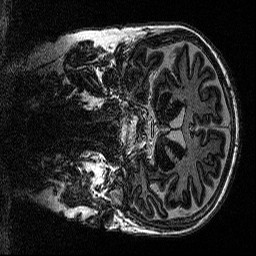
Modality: MP2RAGE
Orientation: coronal
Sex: female
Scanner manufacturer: siemens
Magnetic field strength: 3 T
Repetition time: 5 s
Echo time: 0.00292 s